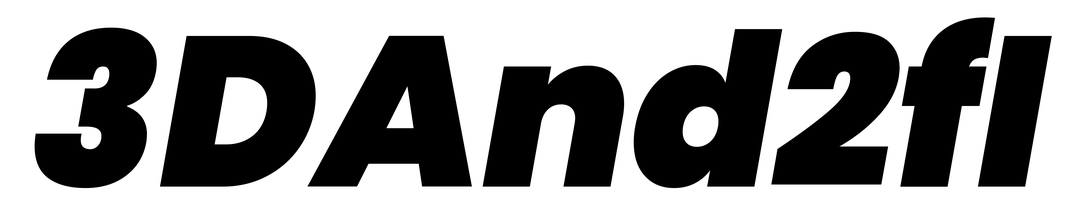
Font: Poppins-BlackItalic